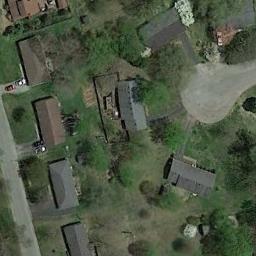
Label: medium_residential